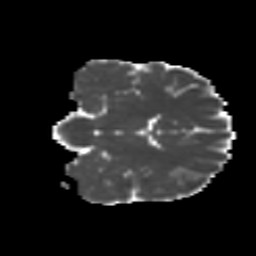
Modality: MD
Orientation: coronal
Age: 20
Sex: male
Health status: ill
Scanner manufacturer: ge
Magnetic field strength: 3 T
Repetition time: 6.752 s
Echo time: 0.079 s